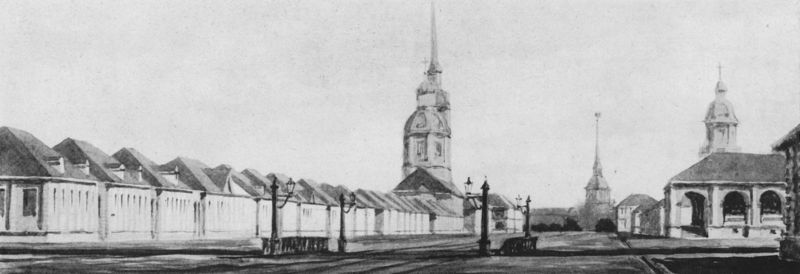
Titel: Petersburg, Newski- Prospekt gegen die Admiralität, mit Musterwohnhäusern von 1738-1741
Künstler: Wienand von Steeg
Schlagwörter: baum, himmel, schatten, vogel, weiß, aquarell, kirchturm, stadt, fenster, grau, lampen, laterne, laternen, licht, schwarz, skizze, strasse, säulen, zeichnung, ausblick, dach, zaun, alt, architektur, weit, häuser, kirche, spitzen, turm, papier, ansicht, bogen, fassaden, verlassen, dächer, platz, bank, rundbogen, kuppel, stille, unscharf, foto, kirchen, bögen, tusche, kirchenturm, kirchentürme, kreuz, türme, dom, bleistift, arkaden, plan, kaserne, hofgarten, torbögen, stelen, häsuer, starße, teer, bildtiefe, galerei, mpnchen, s, fenscter